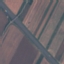
Land use / land cover class: Highway